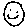
Label: smiley face